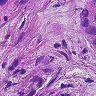
Metastatic tissue present: yes